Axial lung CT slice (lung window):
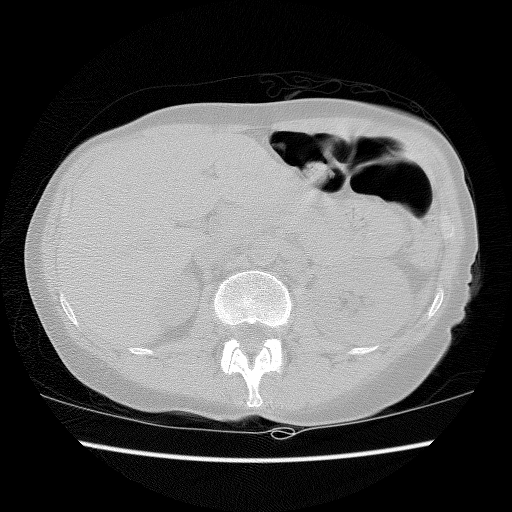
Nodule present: no